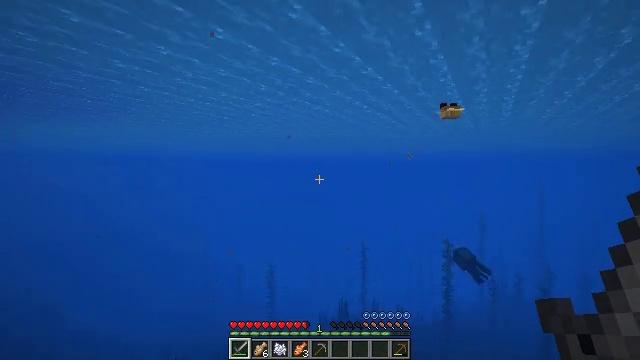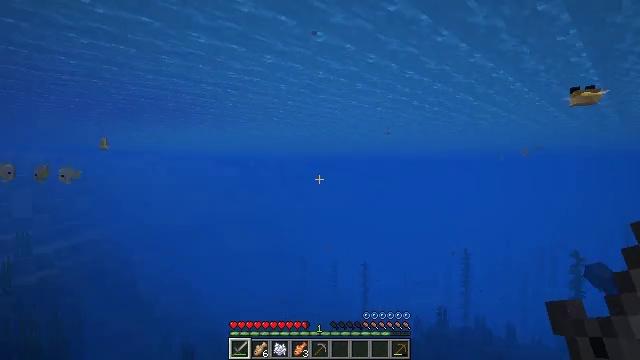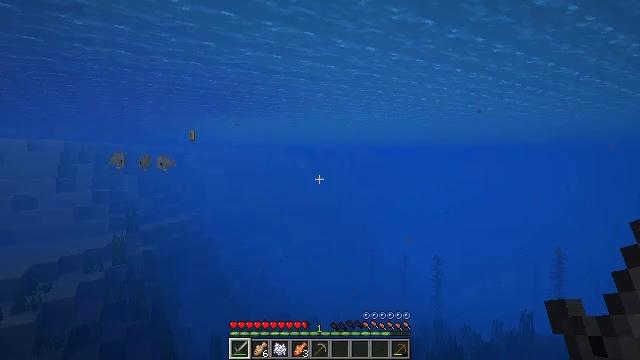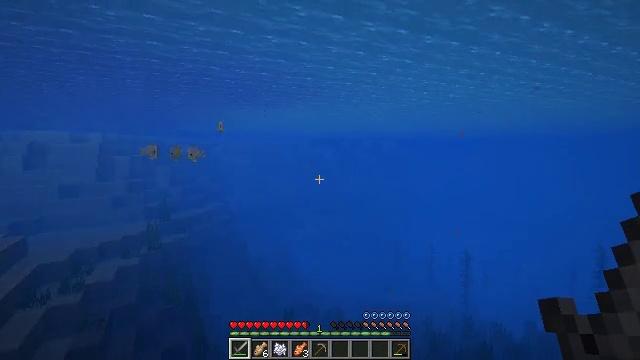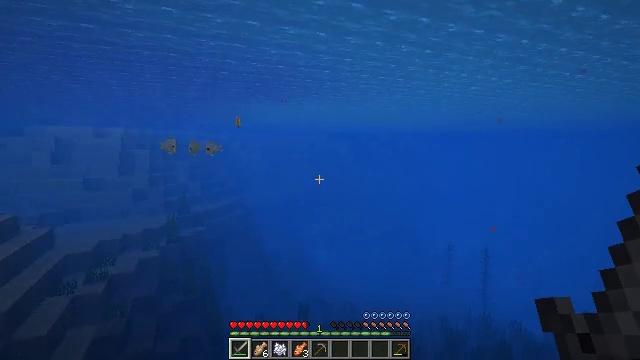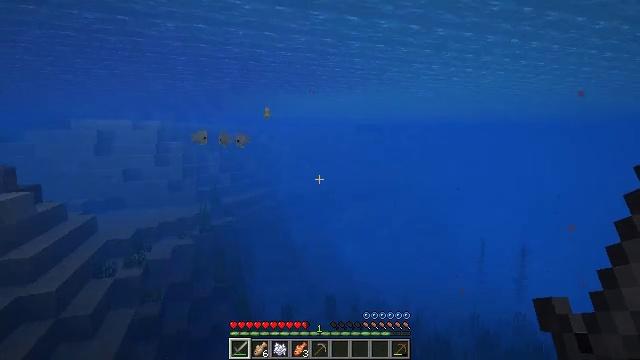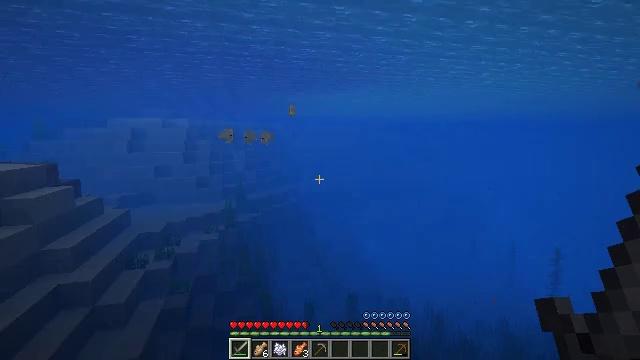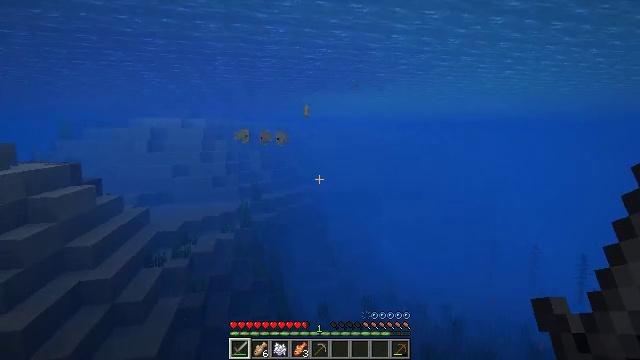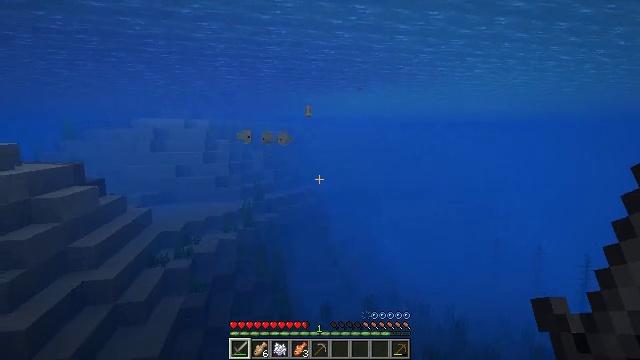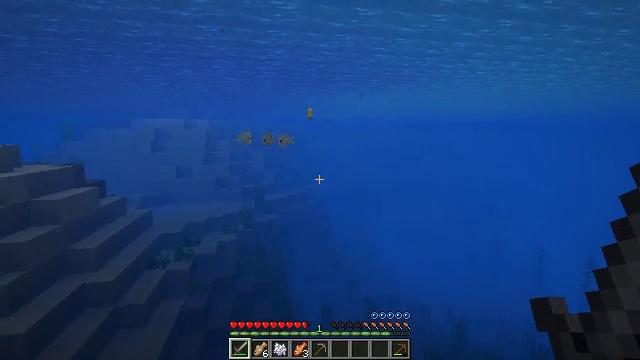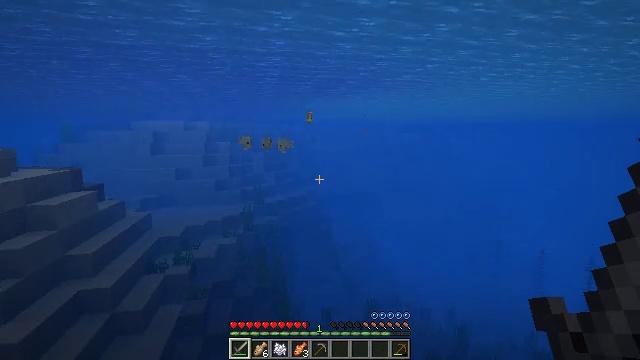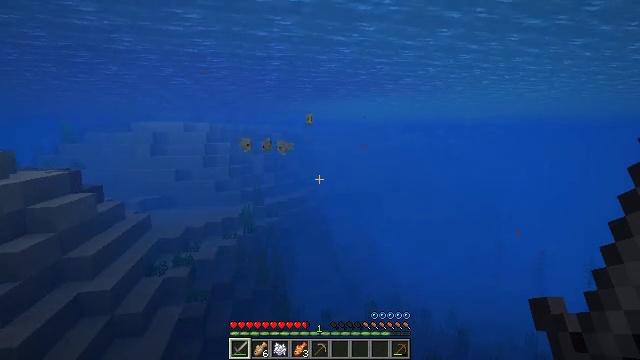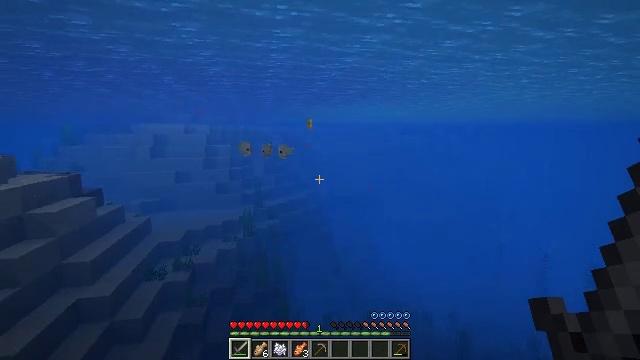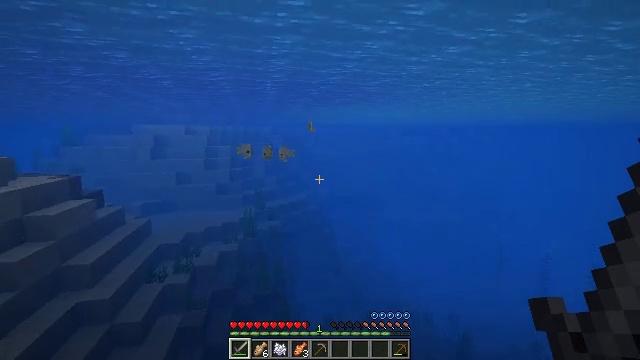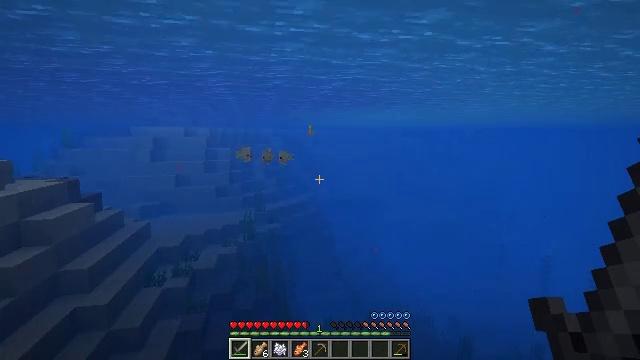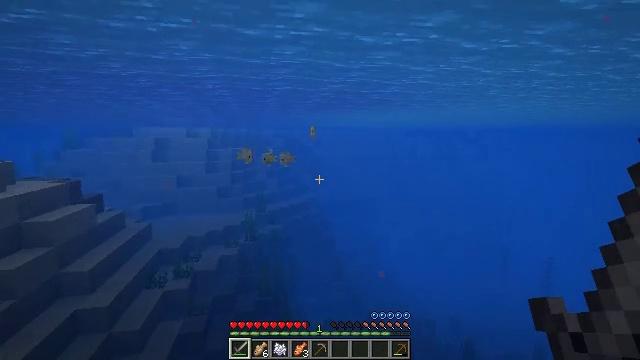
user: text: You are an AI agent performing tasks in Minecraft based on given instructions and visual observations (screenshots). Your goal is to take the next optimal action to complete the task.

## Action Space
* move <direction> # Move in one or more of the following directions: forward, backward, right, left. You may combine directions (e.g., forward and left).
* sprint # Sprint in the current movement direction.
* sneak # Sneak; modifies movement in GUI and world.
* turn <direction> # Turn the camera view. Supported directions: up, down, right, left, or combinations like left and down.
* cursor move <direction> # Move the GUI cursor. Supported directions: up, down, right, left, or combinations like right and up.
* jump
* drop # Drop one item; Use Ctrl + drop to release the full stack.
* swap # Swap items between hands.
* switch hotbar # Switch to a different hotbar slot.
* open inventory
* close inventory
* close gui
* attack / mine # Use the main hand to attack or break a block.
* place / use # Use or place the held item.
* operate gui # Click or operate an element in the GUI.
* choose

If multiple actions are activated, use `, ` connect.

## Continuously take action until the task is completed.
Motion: motion action
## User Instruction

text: Catch and kill the tropical fish.
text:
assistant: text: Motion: move forward and move left, turn left
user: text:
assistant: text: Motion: move forward and move left, turn left and down
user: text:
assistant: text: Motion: move forward and move left, turn left and down
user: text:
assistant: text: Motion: move forward, turn left
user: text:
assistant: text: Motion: move forward, turn left and down
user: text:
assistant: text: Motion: move forward, turn left, jump
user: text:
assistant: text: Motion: move forward, turn left, jump
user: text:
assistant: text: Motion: move forward, jump
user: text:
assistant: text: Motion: move forward, jump
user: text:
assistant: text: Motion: move forward, jump
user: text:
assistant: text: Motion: move forward, jump
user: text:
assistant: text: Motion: move forward, jump
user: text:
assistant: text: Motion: move forward
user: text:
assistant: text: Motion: move forward
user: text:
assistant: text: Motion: move forward
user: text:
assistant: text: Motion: move forward
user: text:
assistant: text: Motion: move forward, sprint
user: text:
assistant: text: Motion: move forward, sprint
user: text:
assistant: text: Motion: move forward, sprint, turn left
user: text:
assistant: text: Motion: move forward, sprint
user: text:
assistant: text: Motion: move forward, sprint, turn left
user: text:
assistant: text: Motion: move forward, sprint, turn left
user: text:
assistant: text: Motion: move forward
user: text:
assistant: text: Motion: move forward
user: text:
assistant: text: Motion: move forward
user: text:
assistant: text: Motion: move forward
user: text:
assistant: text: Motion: move forward
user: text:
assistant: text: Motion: move forward, turn up
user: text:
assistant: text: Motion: move forward, turn up
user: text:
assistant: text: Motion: move forward, turn up